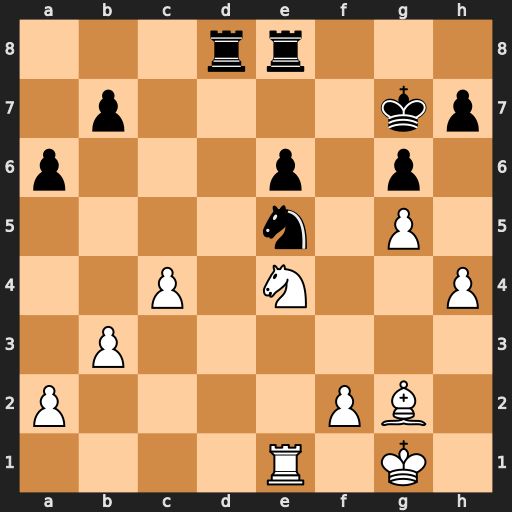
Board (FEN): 3rr3/1p4kp/p3p1p1/4n1P1/2P1N2P/1P6/P4PB1/4R1K1
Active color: w
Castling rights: -
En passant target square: -
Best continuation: Nf6 Nd7 Nxe8+